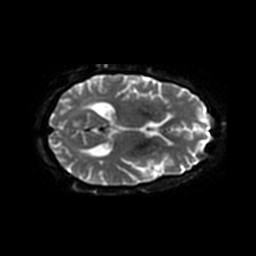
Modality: ADC
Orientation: axial
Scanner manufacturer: ge
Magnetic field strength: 1.5 T
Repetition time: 7.5 s
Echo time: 0.0965 s